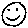
Label: smiley face